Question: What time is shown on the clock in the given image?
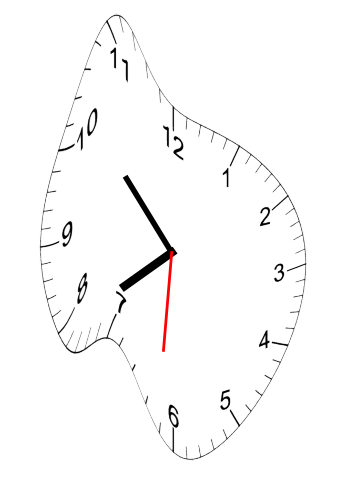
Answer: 07:52:31